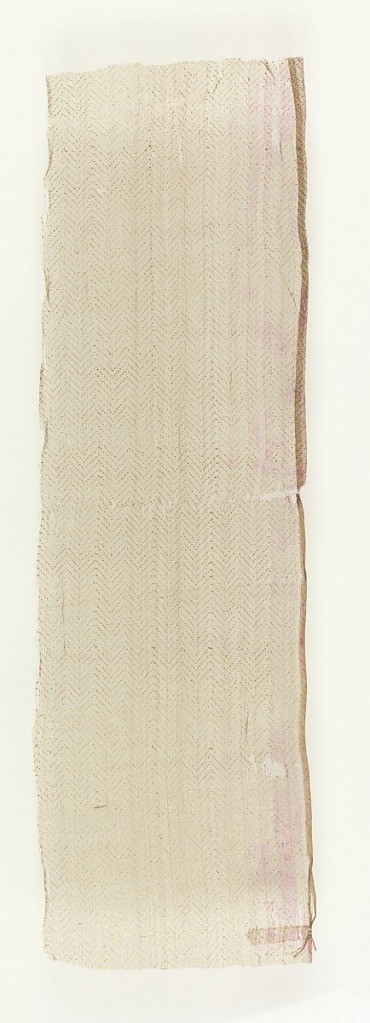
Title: Fragment
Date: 17th–18th century
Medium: silk Technique: printed and painted on plain weave, gold powder on wax or gum base
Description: Section of very fine sheer tan plain weave with close-set horizontal zig-zags of tiny gold dots, giving continuous chevron effect.